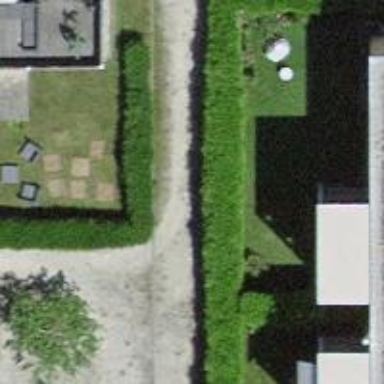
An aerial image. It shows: Hedge barrier.